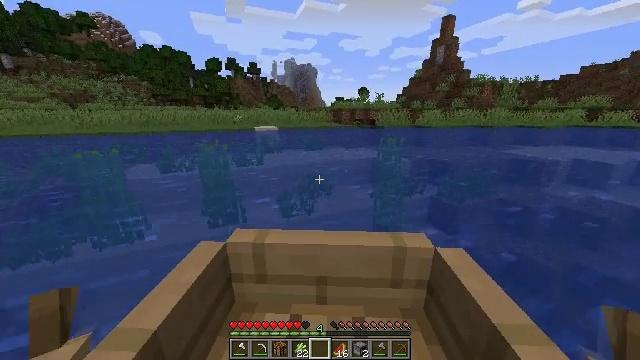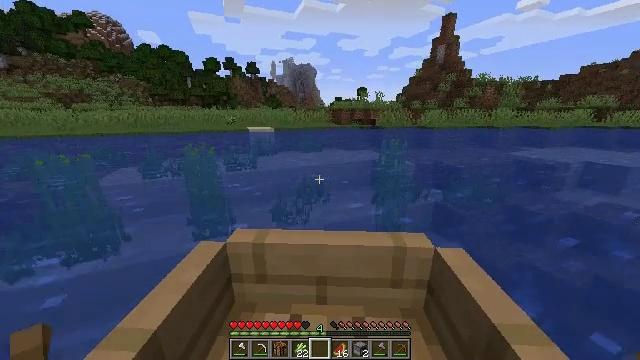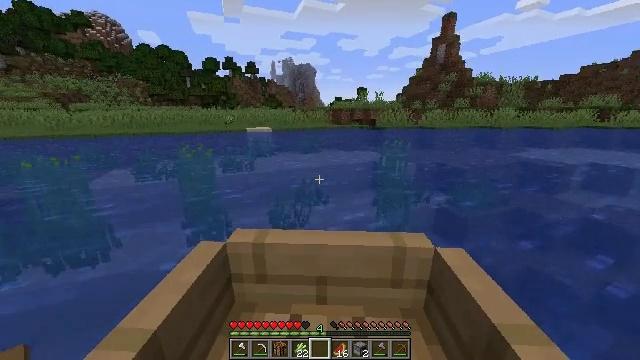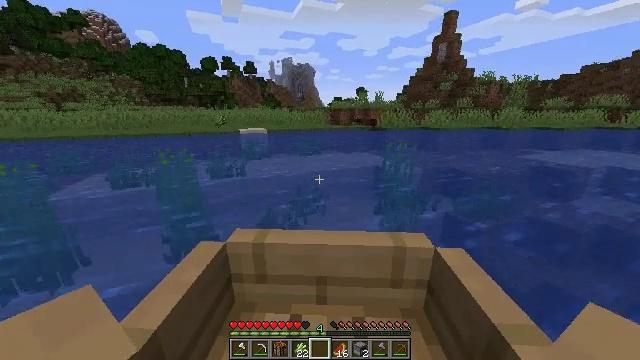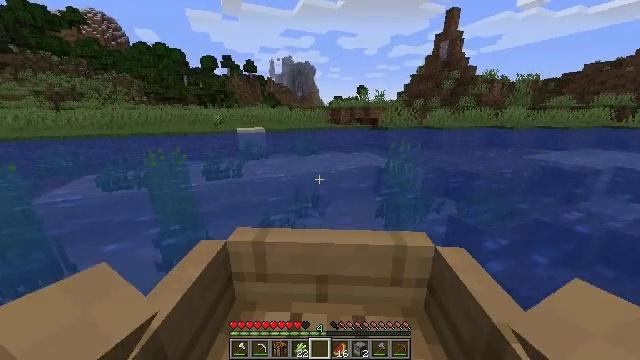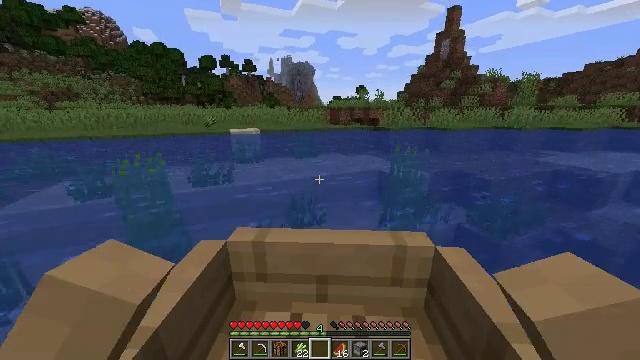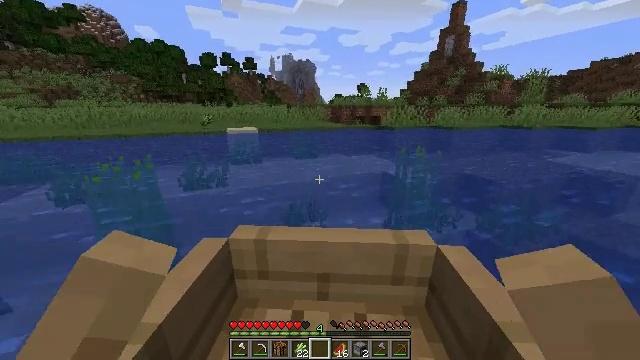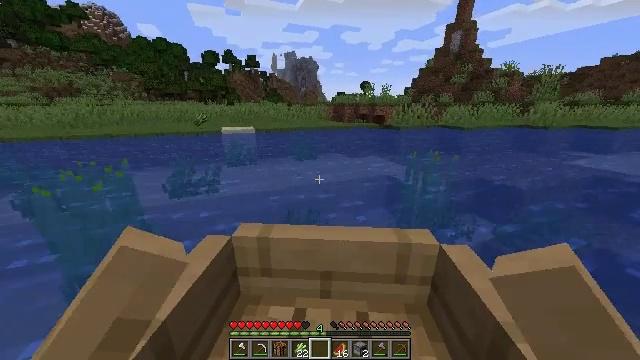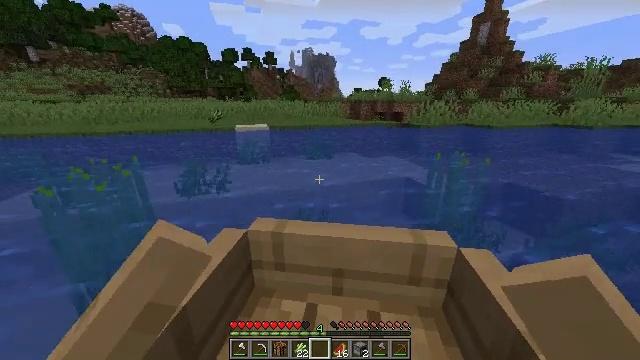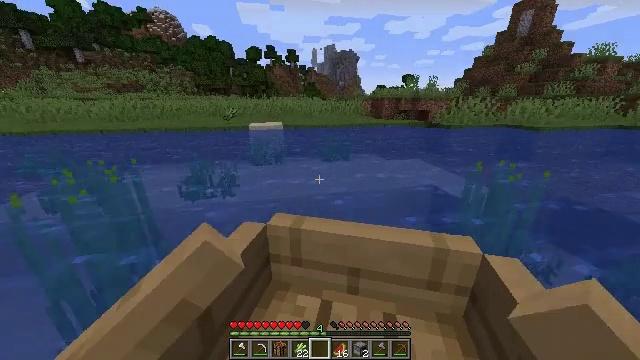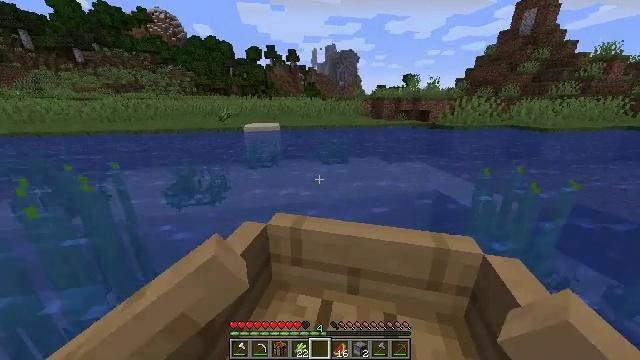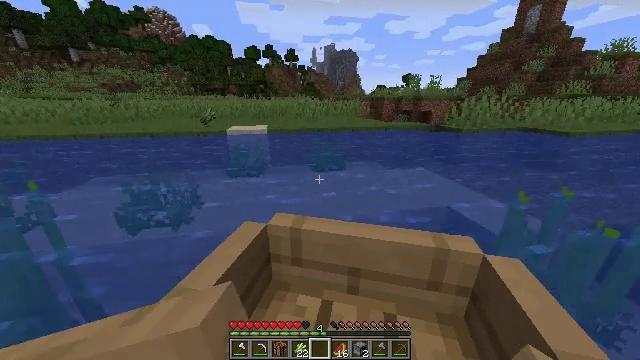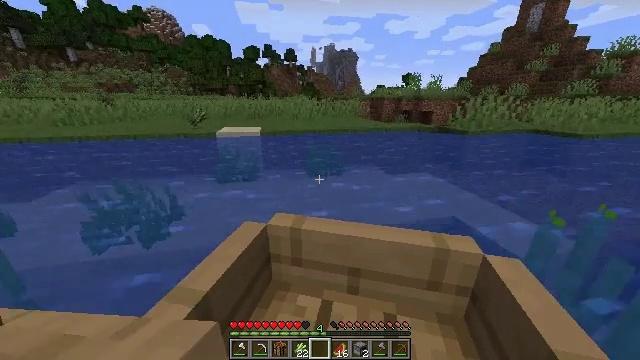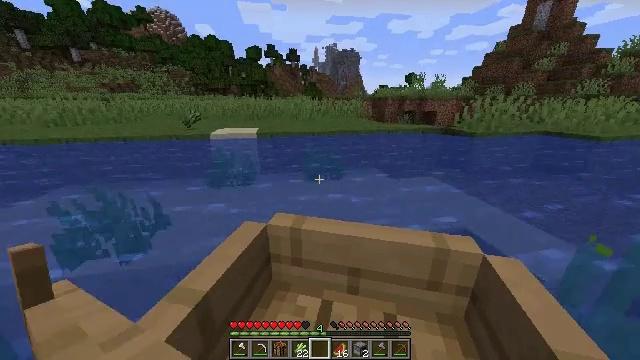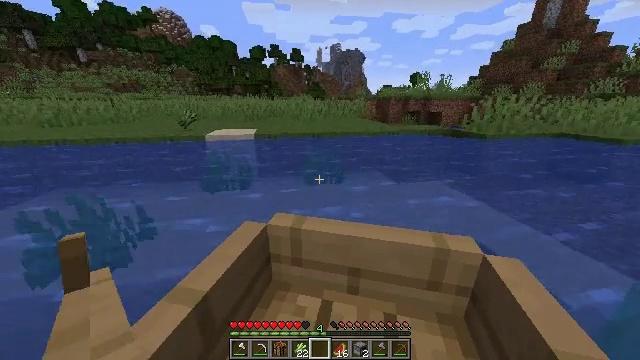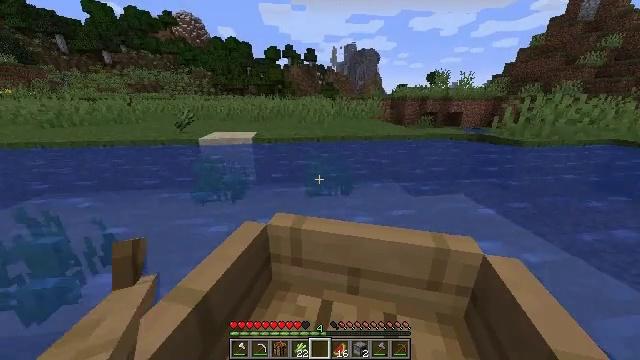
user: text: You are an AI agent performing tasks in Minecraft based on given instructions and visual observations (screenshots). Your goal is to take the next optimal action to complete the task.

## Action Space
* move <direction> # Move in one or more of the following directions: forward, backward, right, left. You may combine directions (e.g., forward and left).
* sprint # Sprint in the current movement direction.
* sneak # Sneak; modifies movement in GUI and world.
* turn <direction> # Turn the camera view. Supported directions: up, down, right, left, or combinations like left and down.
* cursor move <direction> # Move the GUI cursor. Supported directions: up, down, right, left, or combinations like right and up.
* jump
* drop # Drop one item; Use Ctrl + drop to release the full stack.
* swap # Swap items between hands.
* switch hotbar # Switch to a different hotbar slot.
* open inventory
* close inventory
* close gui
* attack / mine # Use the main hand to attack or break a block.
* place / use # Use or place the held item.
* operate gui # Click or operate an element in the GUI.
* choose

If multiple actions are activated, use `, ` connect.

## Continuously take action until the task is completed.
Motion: motion action
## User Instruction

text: Kill mobs.
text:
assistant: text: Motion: move forward
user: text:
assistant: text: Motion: move forward
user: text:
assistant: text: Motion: move forward
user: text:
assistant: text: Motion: move forward
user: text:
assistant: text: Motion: move forward
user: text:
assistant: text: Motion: move forward
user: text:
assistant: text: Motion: move forward
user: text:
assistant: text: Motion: move forward, turn left
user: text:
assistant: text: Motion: move forward, turn left
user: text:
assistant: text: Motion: move forward
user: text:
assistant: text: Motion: move forward
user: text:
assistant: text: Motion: move forward and move left
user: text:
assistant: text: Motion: move forward and move left
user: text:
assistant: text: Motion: move forward and move left, sprint
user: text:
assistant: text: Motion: move forward and move left
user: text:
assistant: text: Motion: move forward
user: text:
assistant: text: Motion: move forward
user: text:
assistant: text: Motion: move forward
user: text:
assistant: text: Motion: move forward
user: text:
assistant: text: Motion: move forward
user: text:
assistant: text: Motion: move forward
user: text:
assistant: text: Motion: move forward, sneak
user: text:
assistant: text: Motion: move forward, sneak
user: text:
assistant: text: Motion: move forward, sneak
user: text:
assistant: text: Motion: turn left
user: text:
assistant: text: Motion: turn left and down
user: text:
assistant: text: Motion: move forward, turn left and down
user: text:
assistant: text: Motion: move forward, turn left and up
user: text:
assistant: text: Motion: move forward, turn up
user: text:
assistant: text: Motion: move forward, jump